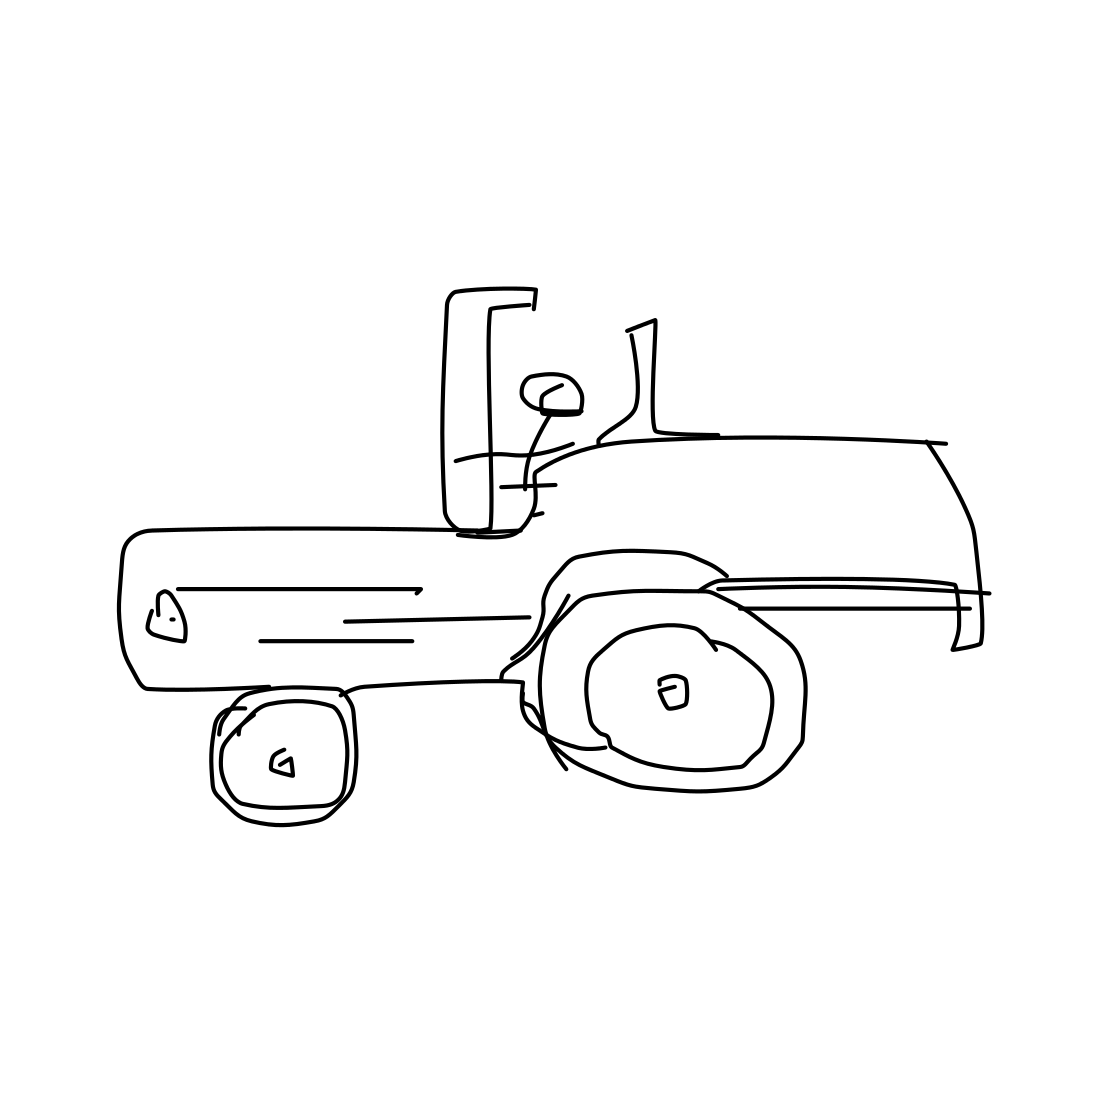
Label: tractor